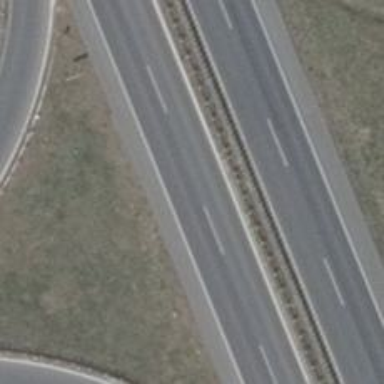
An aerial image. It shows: Asphalt trunk highway designated as motorroad.